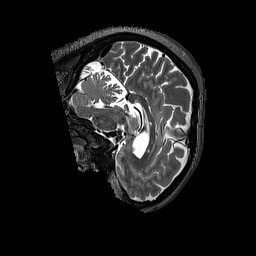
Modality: T2w
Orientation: sagittal
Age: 62
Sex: female
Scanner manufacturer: siemens
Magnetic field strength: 3 T
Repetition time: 3.2 s
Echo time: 0.567 s